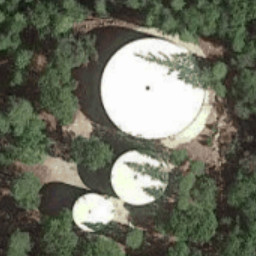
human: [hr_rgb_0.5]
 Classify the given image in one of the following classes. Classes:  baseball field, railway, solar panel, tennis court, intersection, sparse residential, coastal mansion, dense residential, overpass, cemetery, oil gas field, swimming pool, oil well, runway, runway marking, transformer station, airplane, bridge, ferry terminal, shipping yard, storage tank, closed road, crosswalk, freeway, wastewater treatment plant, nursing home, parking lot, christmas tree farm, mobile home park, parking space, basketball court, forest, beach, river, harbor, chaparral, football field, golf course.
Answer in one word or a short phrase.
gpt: storage tank